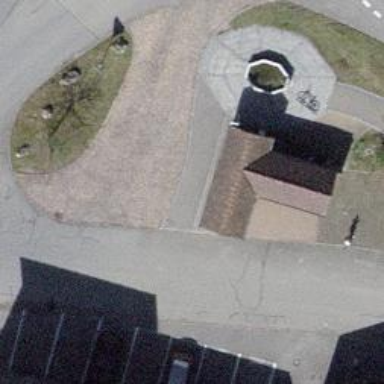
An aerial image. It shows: Post box.